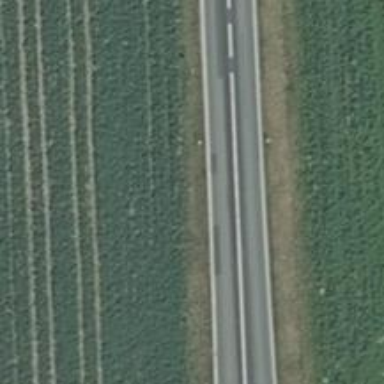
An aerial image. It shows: Secondary road with asphalt surface.